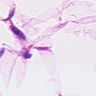
Metastatic tissue present: no